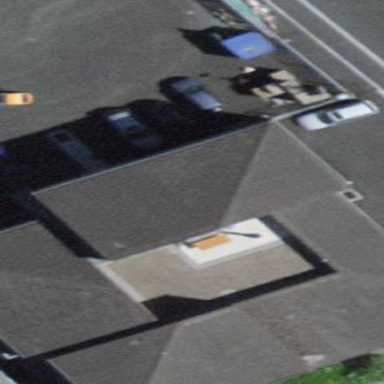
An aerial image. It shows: Fire station with flat concrete roof.